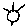
Label: sun